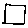
Label: square